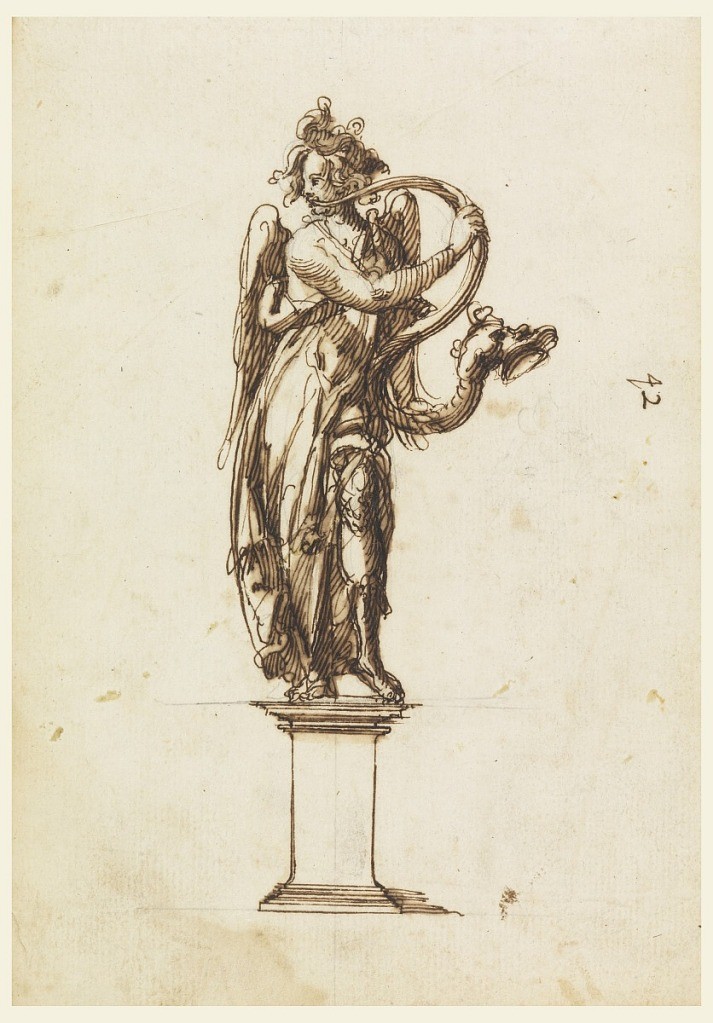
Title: Design for Sculpture: Angel Blowing Serpentine Horn
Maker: Leonardo Scaglia, French, active Italy, 1640 – 1650
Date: late 17th century
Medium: Pen and brown ink, brush and brown wash, black chalk on white laid paper, laid down
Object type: Drawing
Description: An angel stands contrapposto atop a plinth, head turned to the left while blowing into a serpentine horn terminating in the head of a beast.